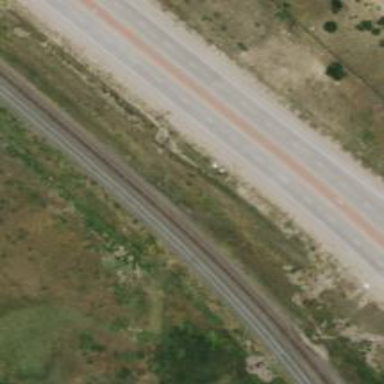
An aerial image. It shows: Railway siding for service.